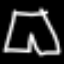
Label: pants